Говорят, что в архиве лорда Кельвина нашли график циклического процесса, совершенного над идеальными газом (см. рисунок).  От времени чернила выцвели и от координатных осей $p$ (давление) и $V$ (объем) осталась только точка $O$ их пересечения. Из пояснений к тексту следовало, что в точке $A$ температура газа максимальна, а кратчайший поворот от положительного направления оси $V$ к положительному направлению оси $p$ совершается против часовой стрелки.
Восстановите построением положение осей $p$ и $V$.
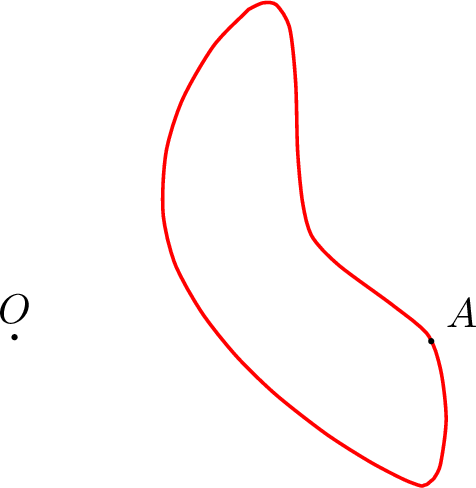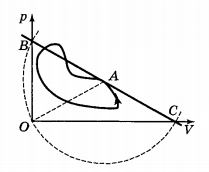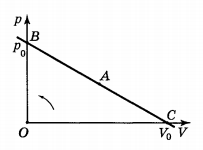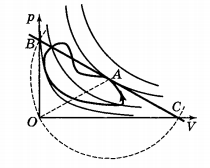
Решение: Сначала рассмотрим, как изменяется температура $T$ газа при движении вдоль отрезка $B C$, задаваемого уравнением $\frac{V}{V_{0}}+\frac{p}{p_{0}}=1$ (см. рисунок ниже).  Для $\nu$ молей газа $p V=\nu P T$. Поэтому $T=\frac{p V}{\nu R}=\frac{p_{0}}{\nu R V_{0}}\left(V_{0} V-V^{2}\right)$. Максимум $T$ будет в некоторой точке $A$ при $V=\frac{V_{0}}{2}$. Это значит, что точка $A$ находится на середине гипотенузы прямоугольного треугольника $\Delta O B C$ и поэтому равноудалена от точек $O$, $B$ и $C$.  Возьмем произвольный цикл (см. рисунок выше). Проведем ряд изотерм. Изотерма с наибольшей температурой, касающаяся кривой цикла (точка $A$ на рисунке), соответствует максимальной температуре в цикле. Проведем через точку $A$ общую касательную к кривой цикла и изотерме. Ясно, что максимальная температура на касательной соответствует точке $A$. По доказанному выше, эта точка равноудалена от начала координат и точек пересечения касательной с осями координат: $A O=A B=A C$. Теперь понятен алгоритм восстановления осей. $1$. Проводим касательную в точку $A$ (см. рисунок ниже).  $2$. Проводим окружность с центром в точке $A$ и радиусом $A O$. $3$. Через точки пересечения окружности с касательной проводим оси координат. $4$. Из двух возможных вариантов направлений осей $p$ и $V$ выбираем тот, который удовлетворяет условию задачи.
Темы:
T, Термодинамика, Построение, Всероссийские, Циклы